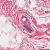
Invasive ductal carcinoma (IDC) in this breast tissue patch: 0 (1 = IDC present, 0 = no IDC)